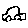
Label: car